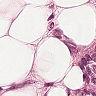
Metastatic tissue present: yes